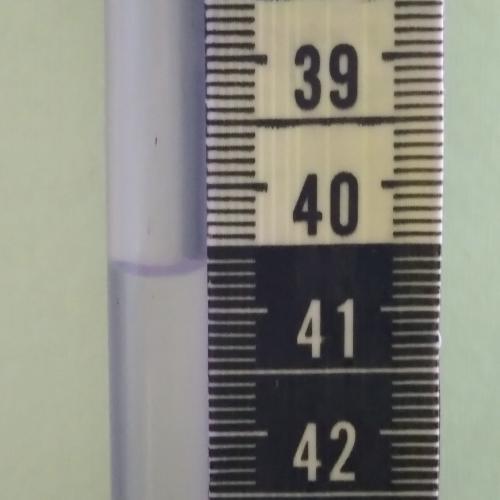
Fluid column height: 40.7 cm